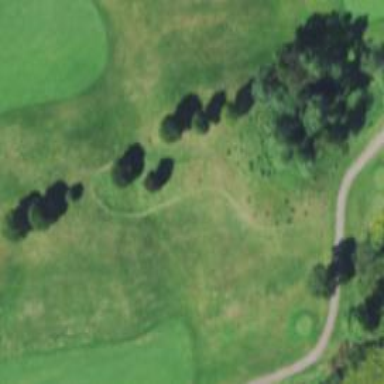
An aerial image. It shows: Rough area in golf course.